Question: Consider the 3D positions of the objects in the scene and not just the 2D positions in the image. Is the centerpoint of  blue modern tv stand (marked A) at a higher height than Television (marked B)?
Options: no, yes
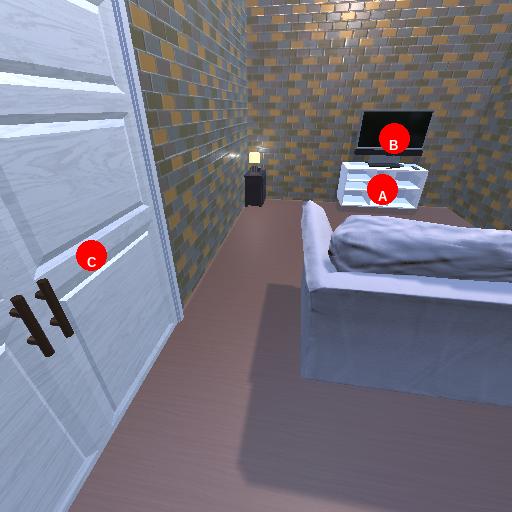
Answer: no